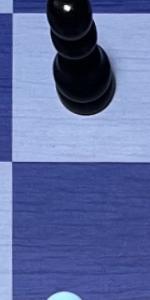
Label: Empty